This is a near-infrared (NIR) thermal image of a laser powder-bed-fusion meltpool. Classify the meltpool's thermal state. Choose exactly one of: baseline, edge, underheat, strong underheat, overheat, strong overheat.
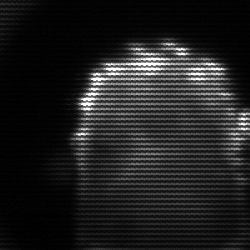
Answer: baseline